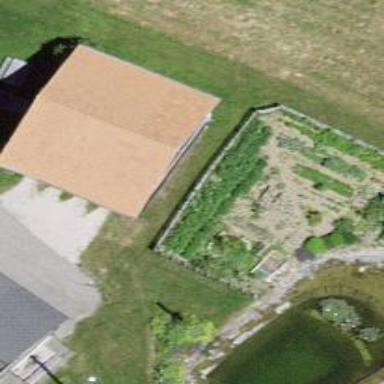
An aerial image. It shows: Barn.